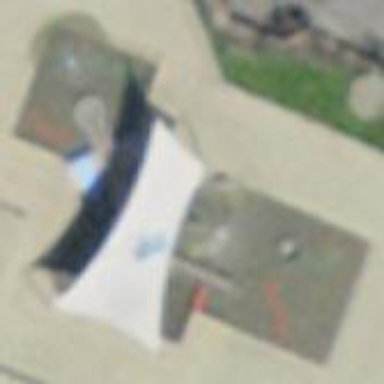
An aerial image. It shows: Swimming pool located in leisure land.